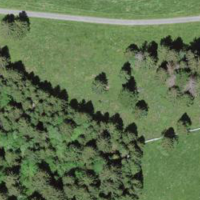
EUNIS habitat code: 43
Species observed at this site:
Arnica montana